Interaction volume radius: 5 \u00c5
Interaction volume height: 15 \u00c5
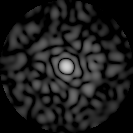
Disorder parameter: 0.7784